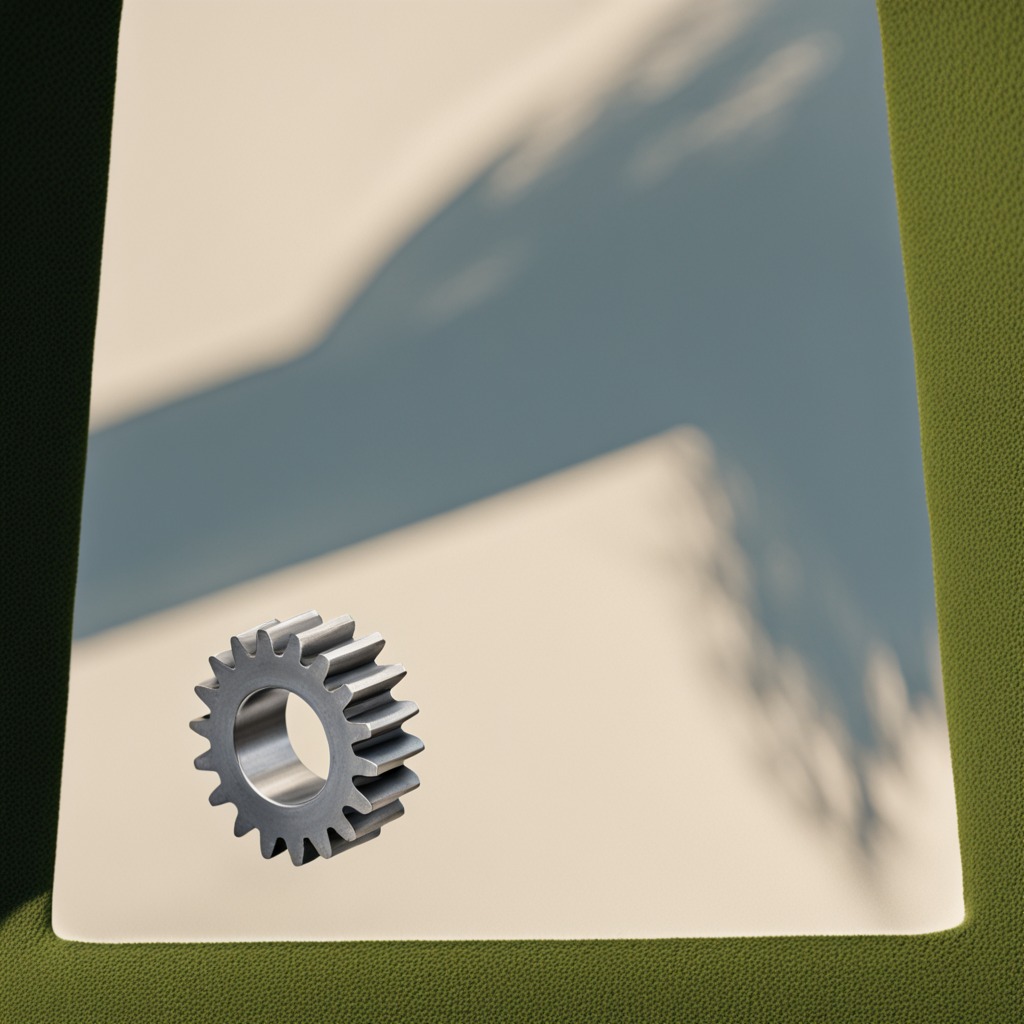
A steel gear with teeth is lying on the utility table.